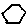
Label: hexagon